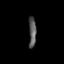
Tissue: prostate
Cell type: Fibroblasts
Senescence score: 0.6998
Nuclear area (px): 218
Mean DAPI intensity: 89.991